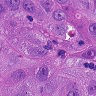
Metastatic tissue present: yes